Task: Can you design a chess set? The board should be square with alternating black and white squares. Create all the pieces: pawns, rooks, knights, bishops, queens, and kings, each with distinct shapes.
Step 5028:
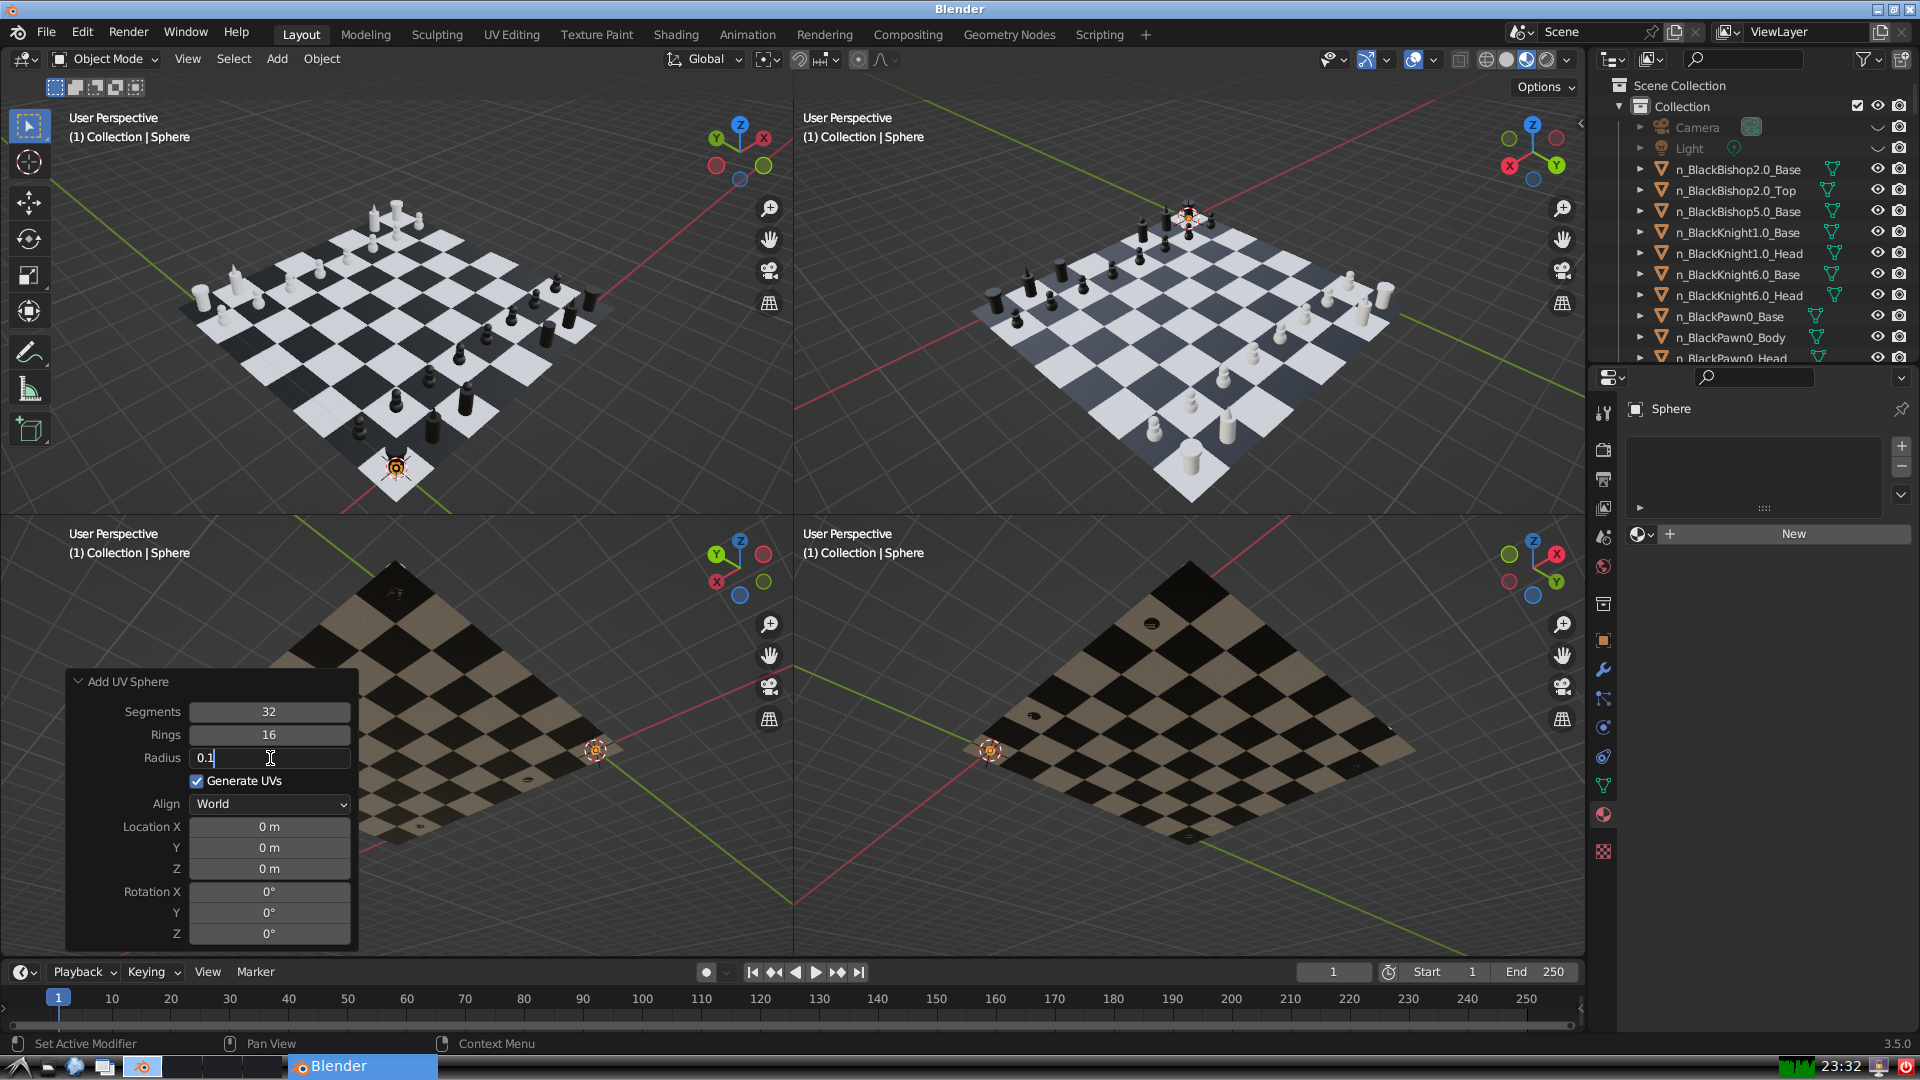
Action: {"key_press": ['Return']}